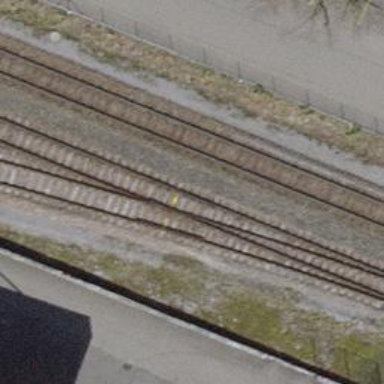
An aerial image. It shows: Single-track railway spur.